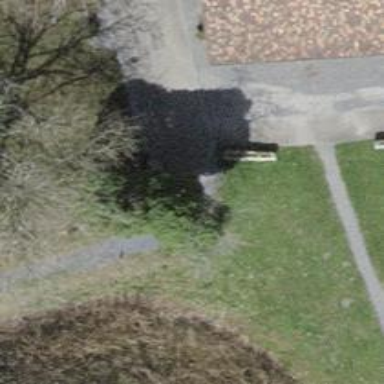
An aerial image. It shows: Footway.